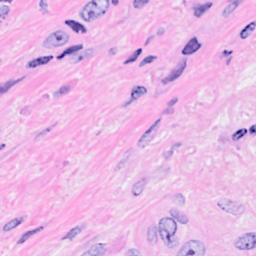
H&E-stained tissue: Breast